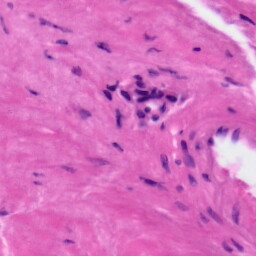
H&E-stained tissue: Tonsil